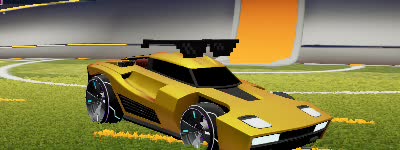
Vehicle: breakout